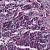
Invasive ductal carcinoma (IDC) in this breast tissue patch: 1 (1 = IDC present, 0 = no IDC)